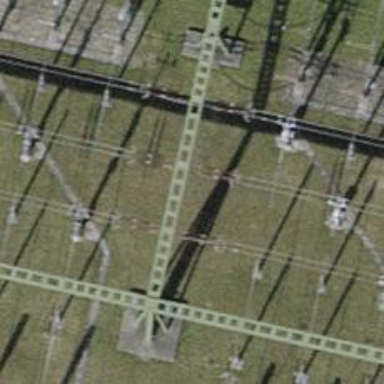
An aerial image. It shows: Power line carrying busbar.